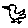
Label: bird